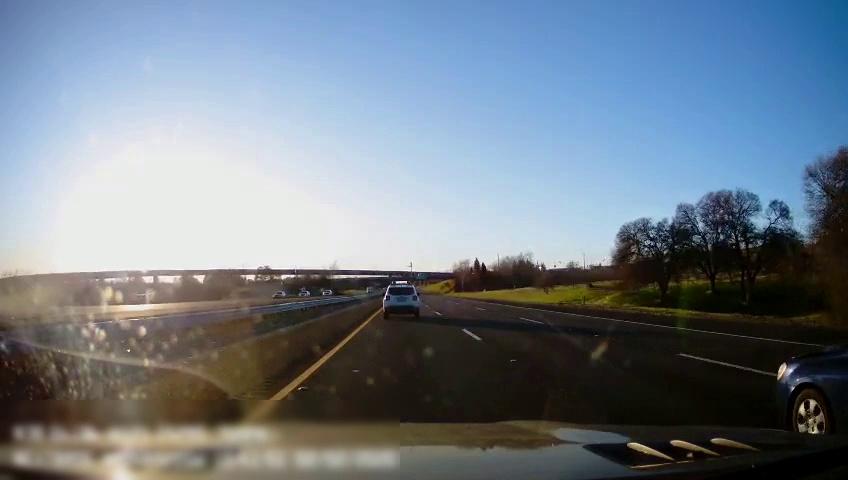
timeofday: Day
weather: Cloudy
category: Drivable Space
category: Drivable Space
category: Vehicles | Car
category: Vehicles | Car
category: Vehicles | Car
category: Vehicles | Car
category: Vehicles | SUV
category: Lanes | Alternate Lane
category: Lanes | Current Lane
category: Lanes | Current Lane
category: Lanes | Alternate Lane